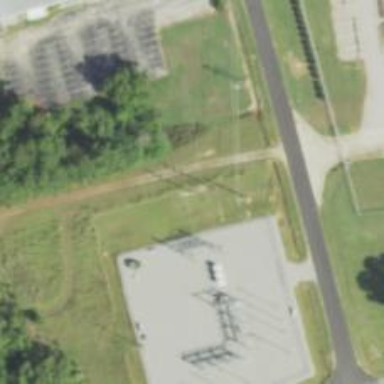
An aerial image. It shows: Power pole.